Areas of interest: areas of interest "Qingdao Park Lot Parking Lot"
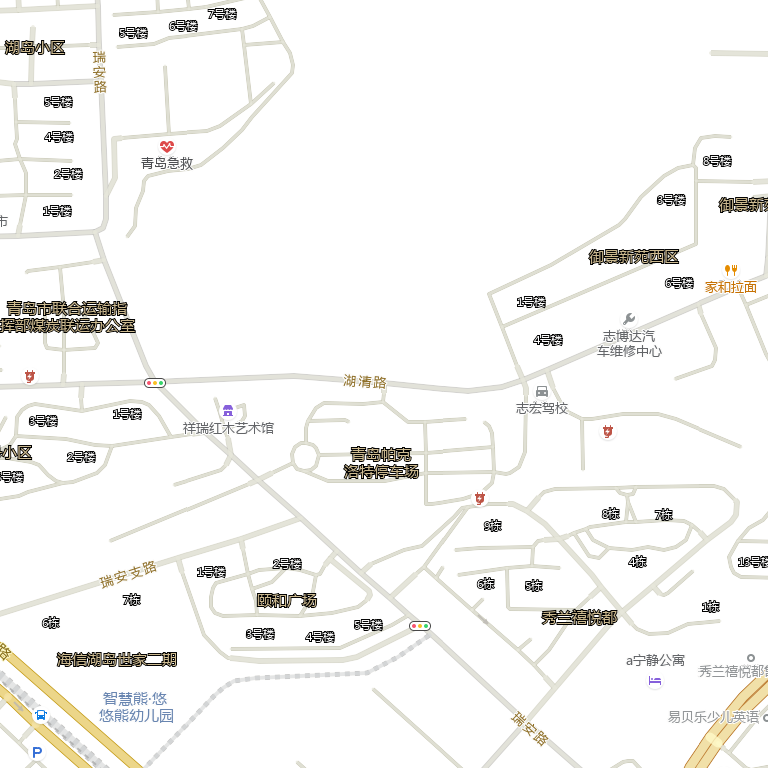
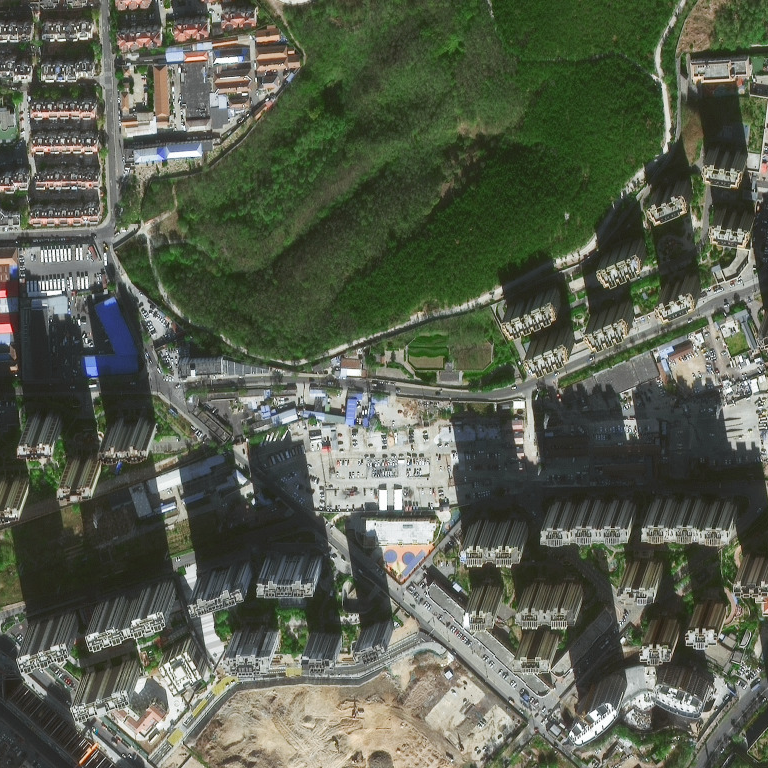